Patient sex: M
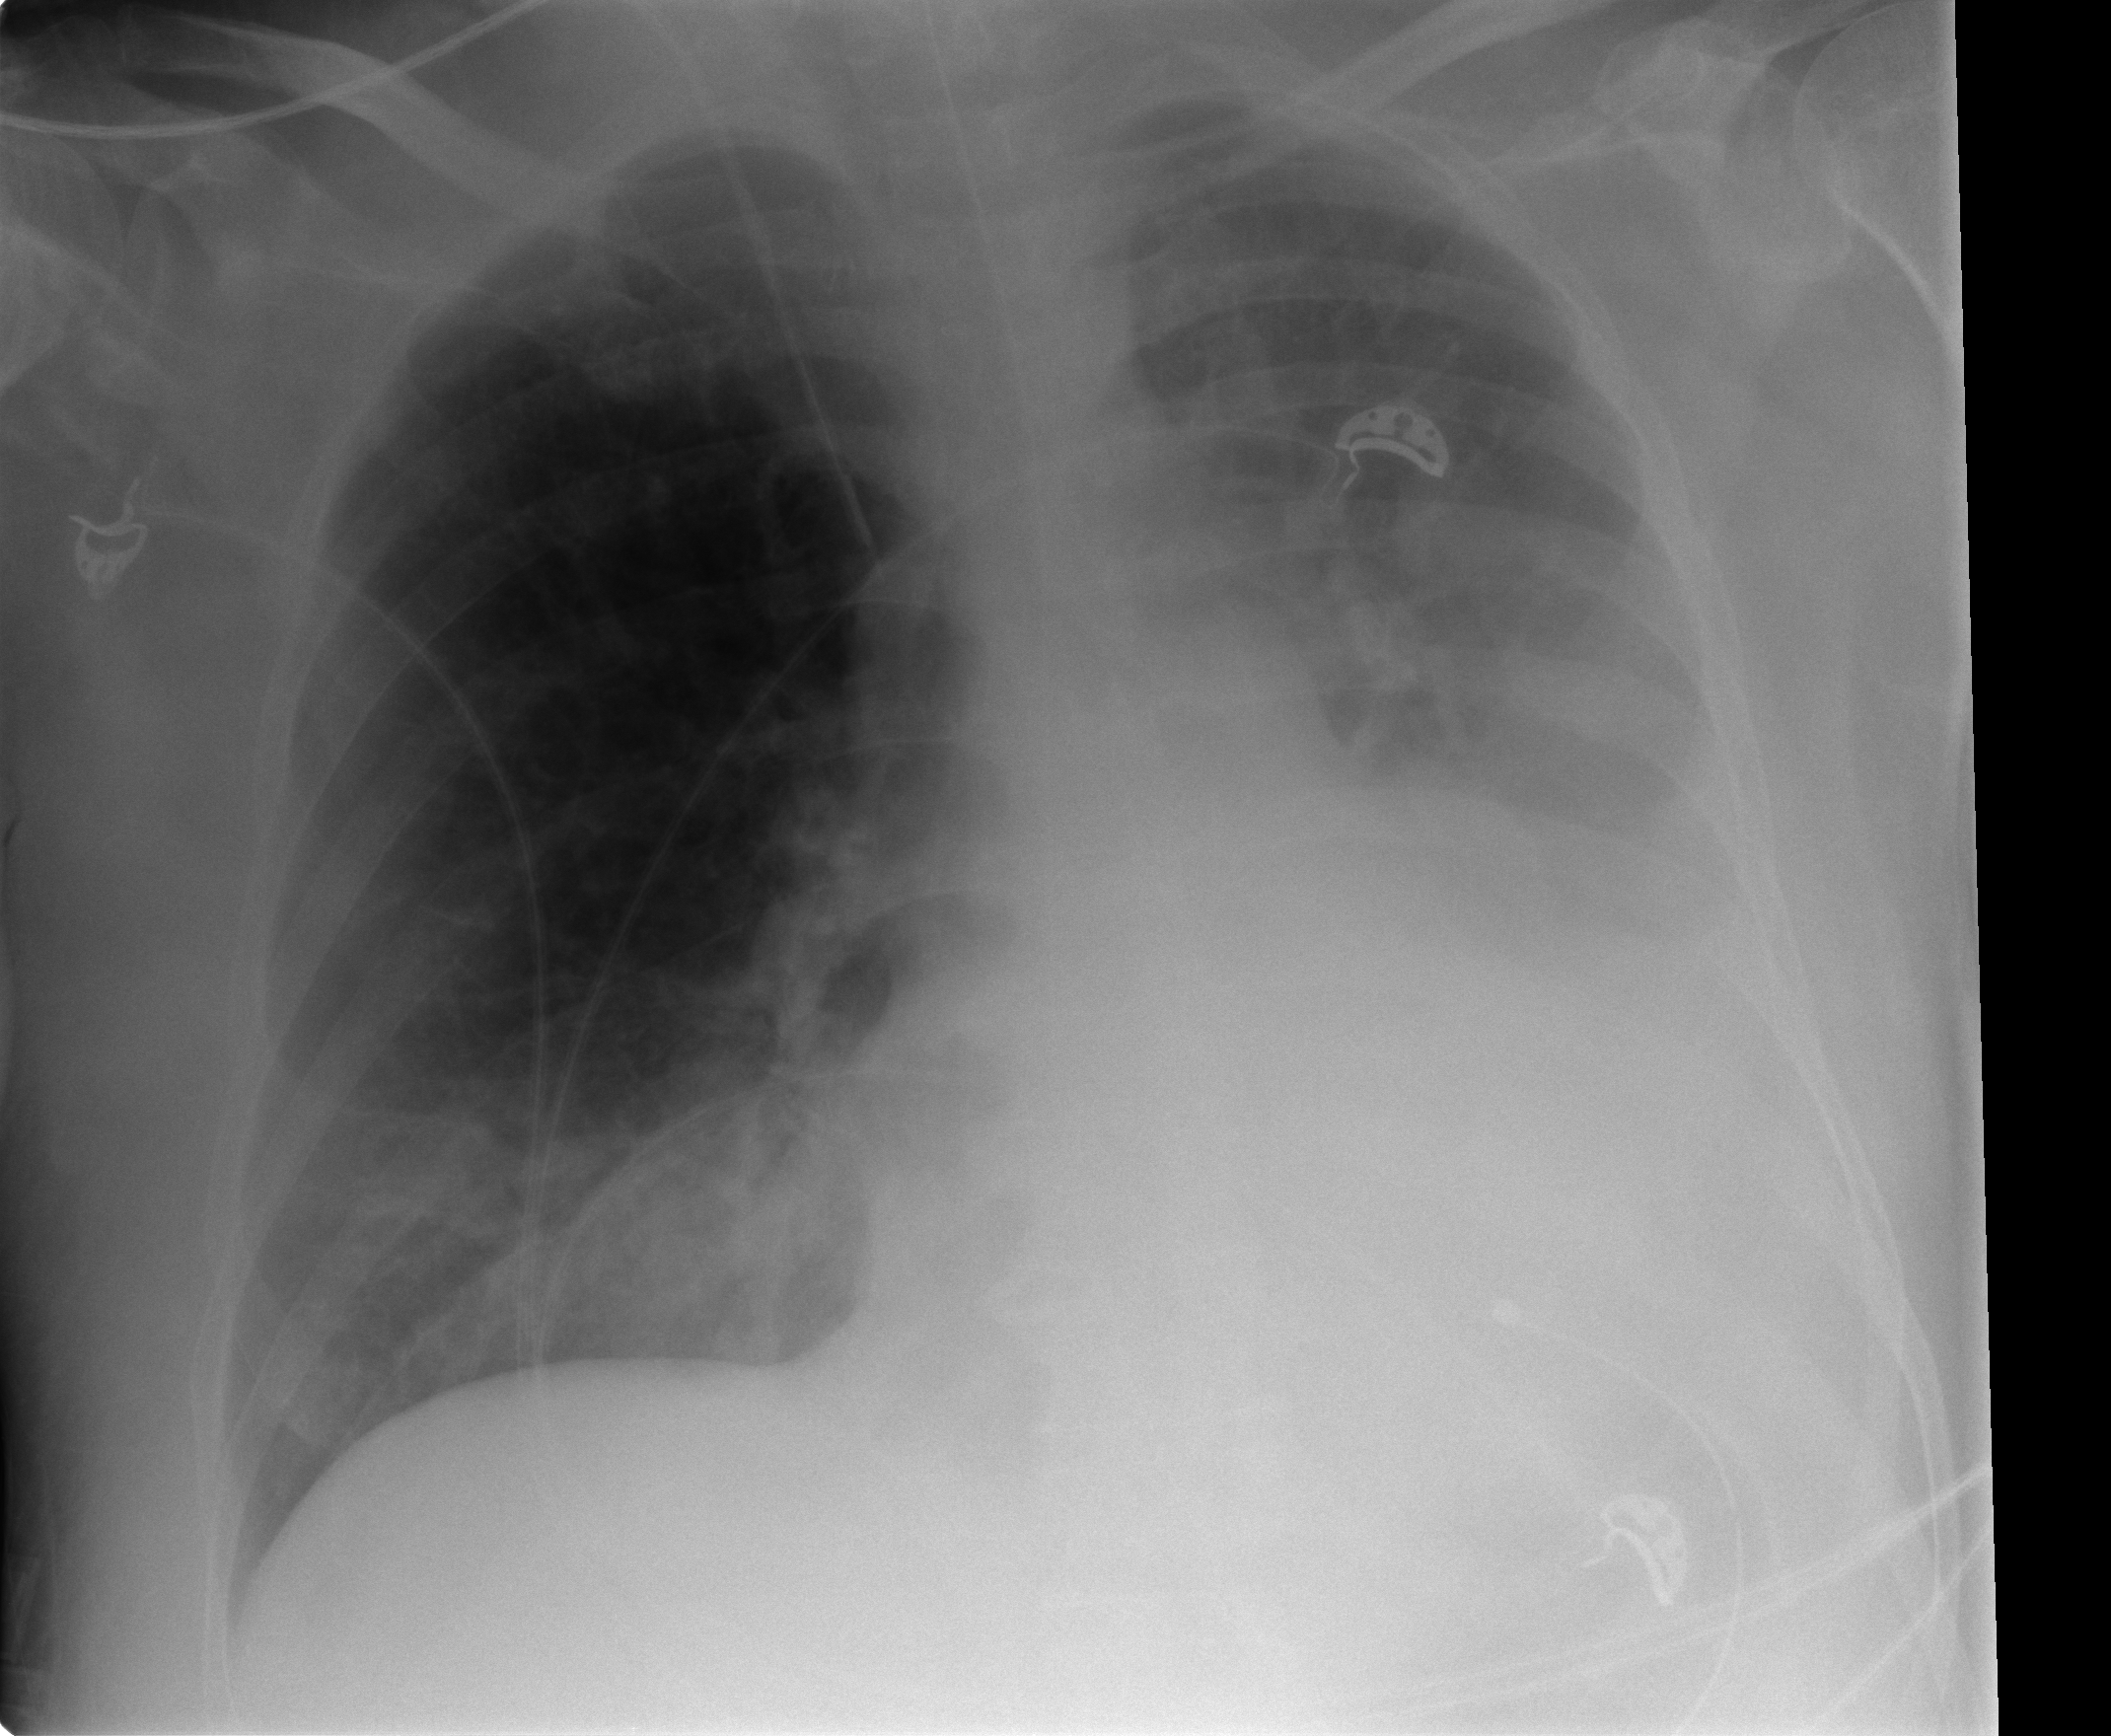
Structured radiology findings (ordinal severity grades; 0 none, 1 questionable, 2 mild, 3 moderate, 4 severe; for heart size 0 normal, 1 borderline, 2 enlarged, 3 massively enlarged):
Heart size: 2
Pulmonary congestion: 0
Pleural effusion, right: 0
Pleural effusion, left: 3
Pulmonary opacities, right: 0
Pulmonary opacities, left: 0
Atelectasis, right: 0
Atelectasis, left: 2